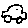
Label: car